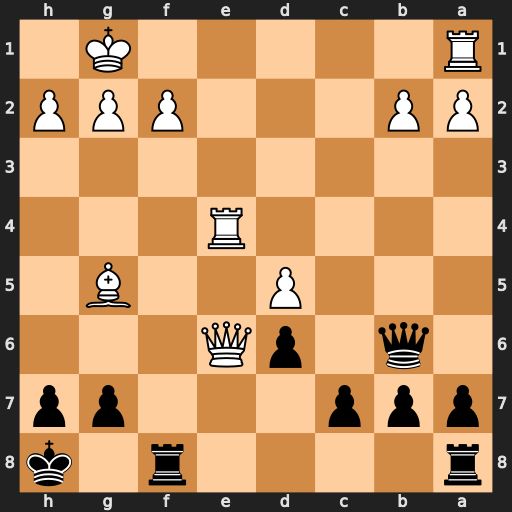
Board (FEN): r4r1k/ppp3pp/1q1pQ3/3P2B1/4R3/8/PP3PPP/R5K1
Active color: b
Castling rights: -
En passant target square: -
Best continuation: Qxf2+ Kh1 Qf1+ Rxf1 Rxf1#